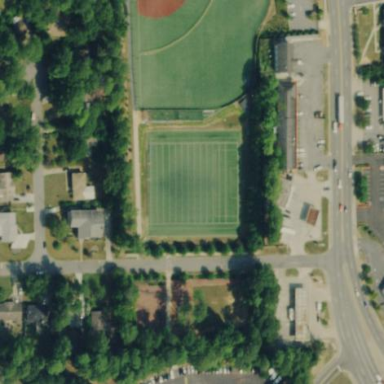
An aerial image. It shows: Pitch with artificial turf for soccer and American football sports activities.